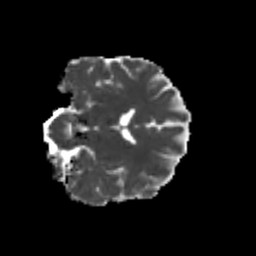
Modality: MD
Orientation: coronal
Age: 23
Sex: male
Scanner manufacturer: siemens
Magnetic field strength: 3 T
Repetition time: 3.5 s
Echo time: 0.104 s